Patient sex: M
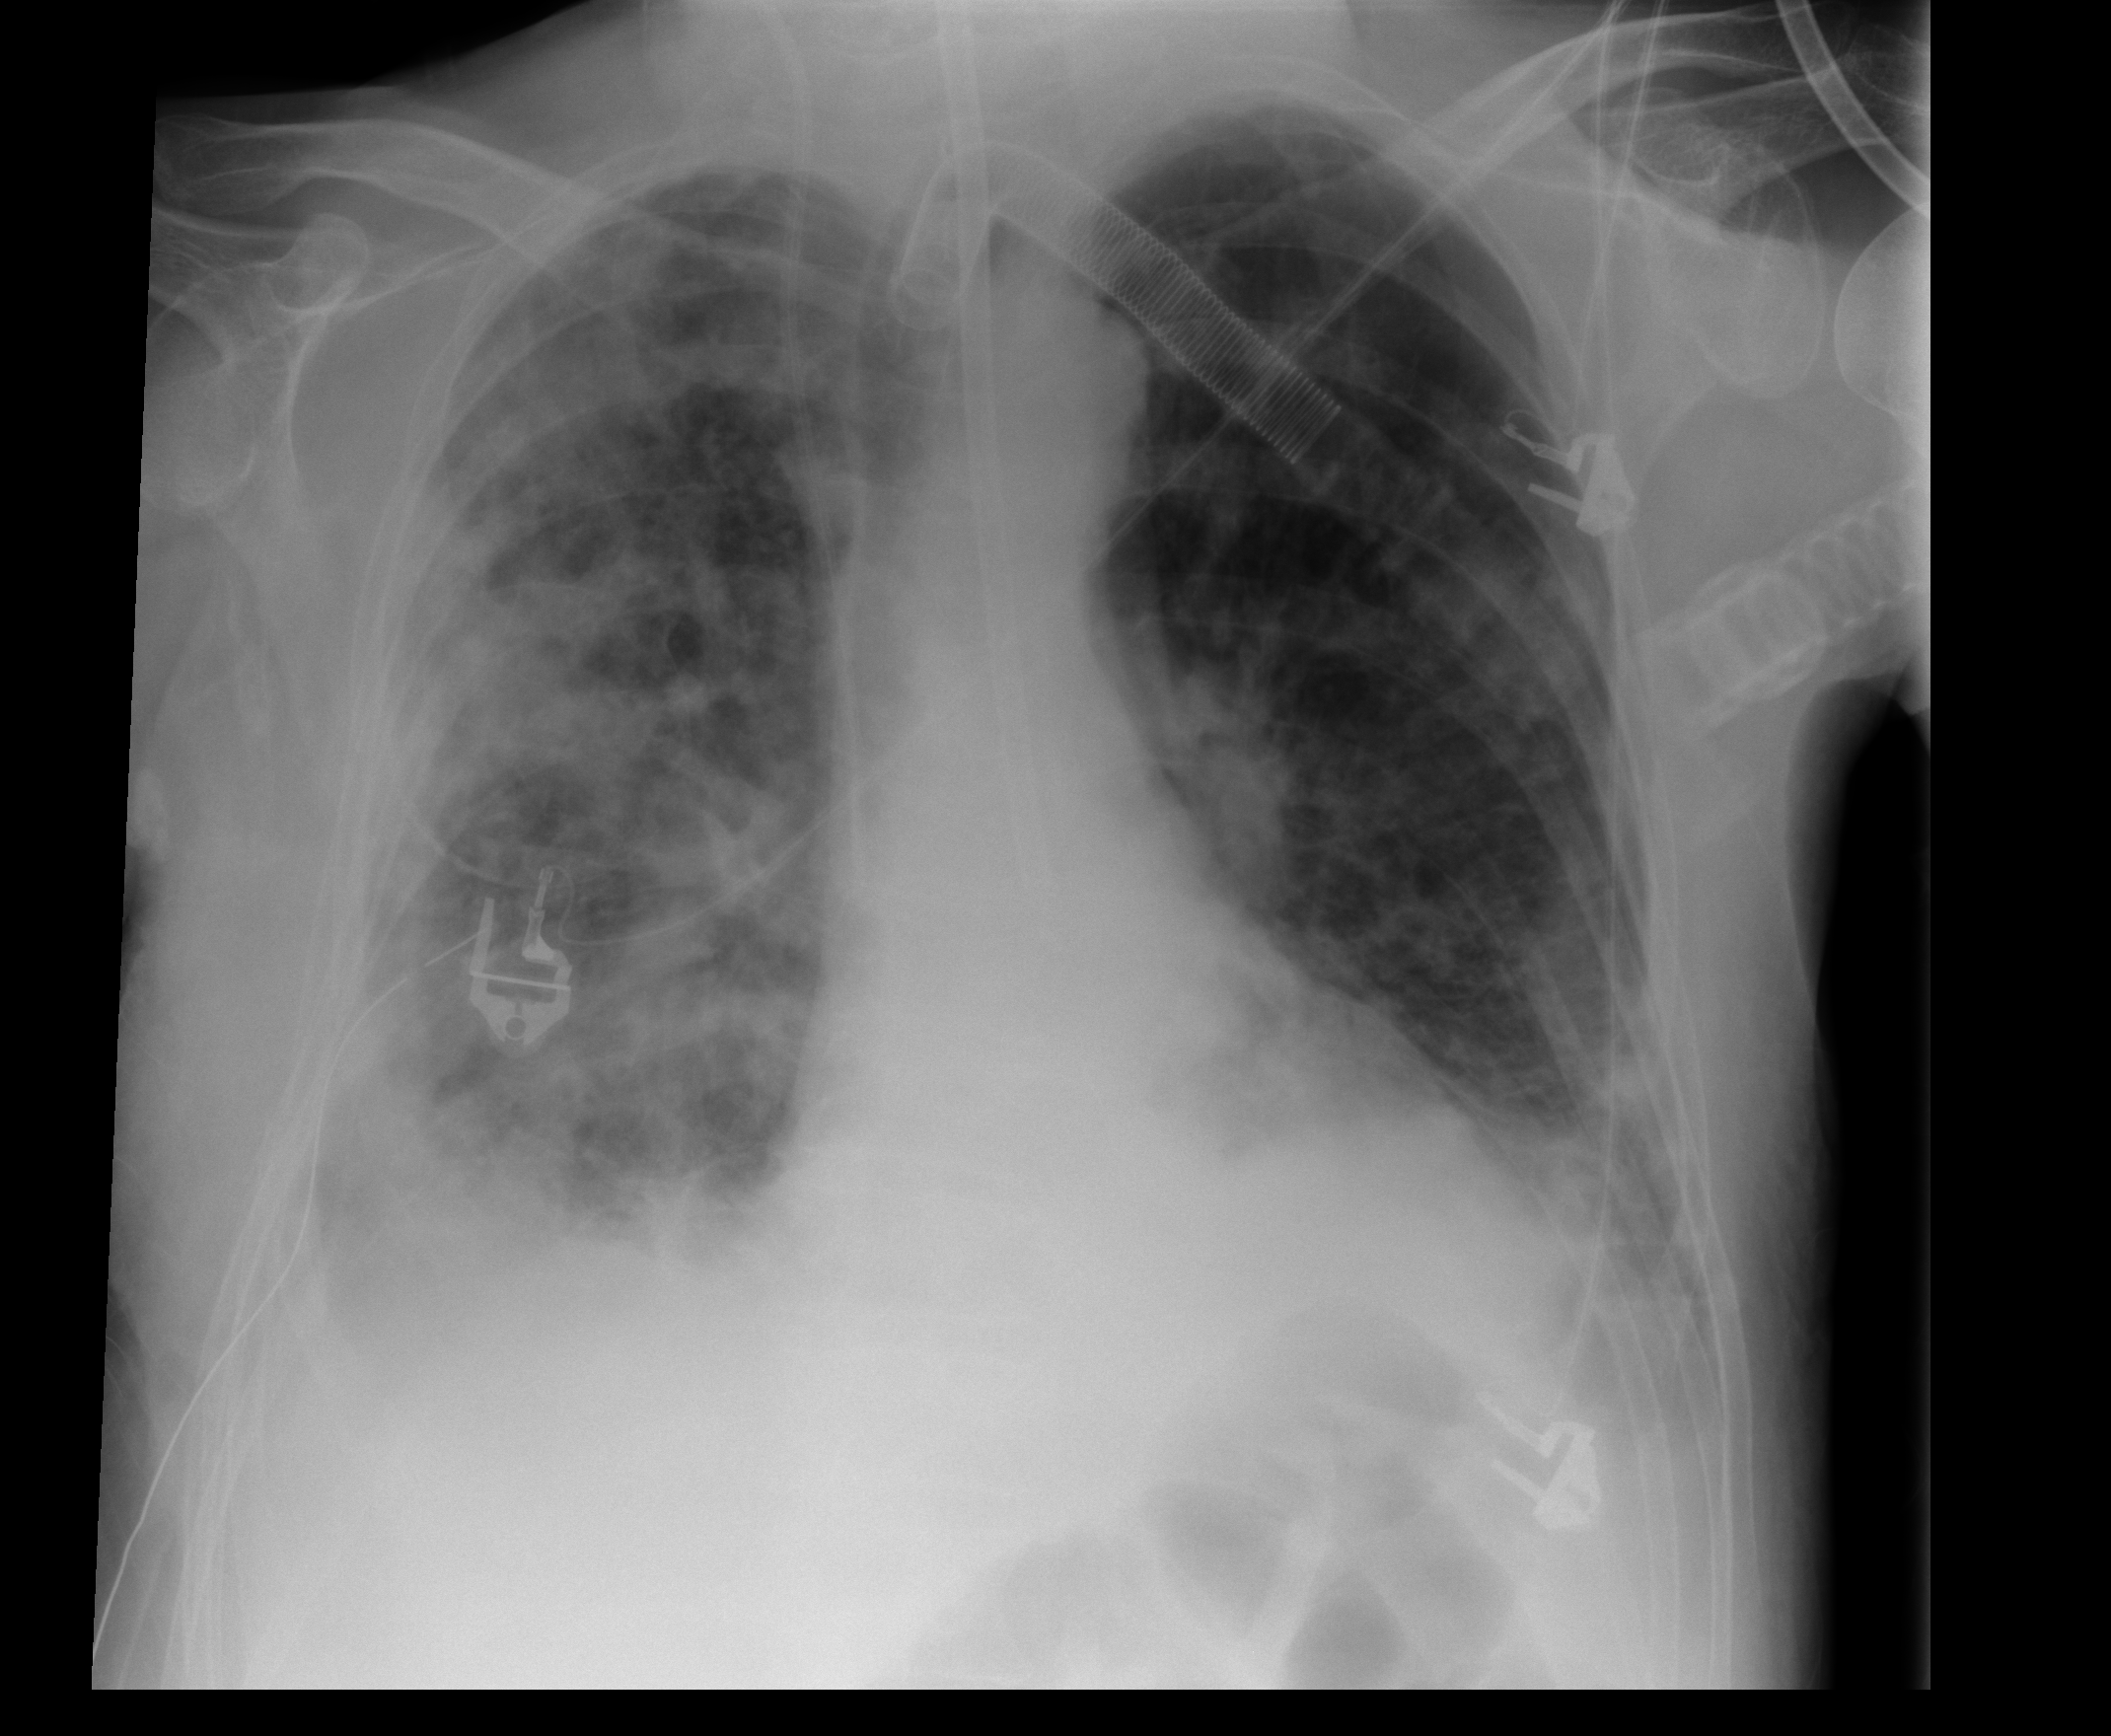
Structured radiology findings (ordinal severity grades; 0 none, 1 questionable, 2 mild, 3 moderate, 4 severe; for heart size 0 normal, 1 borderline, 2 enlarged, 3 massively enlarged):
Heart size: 0
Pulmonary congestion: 2
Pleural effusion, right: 3
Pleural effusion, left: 2
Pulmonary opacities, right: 3
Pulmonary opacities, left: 2
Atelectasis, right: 3
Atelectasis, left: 2